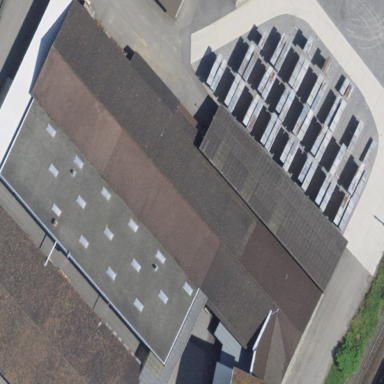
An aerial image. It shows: Industrial building.